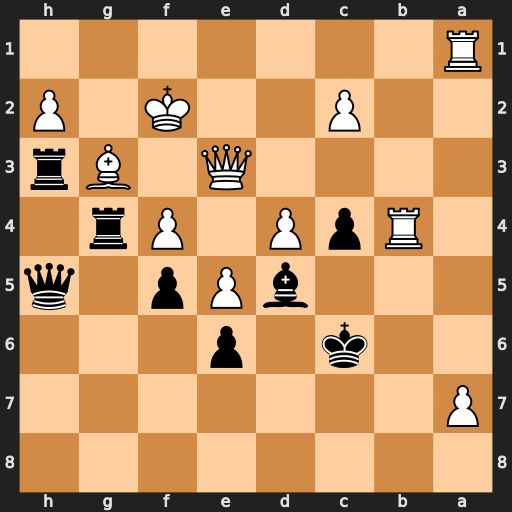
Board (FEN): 8/P7/2k1p3/3bPp1q/1RpP1Pr1/4Q1Br/2P2K1P/R7
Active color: b
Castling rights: -
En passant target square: -
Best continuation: Rxh2+ Ke1 Rh1+ Kd2 Rxa1